Question: I want to create a textbox with placeholder text, that doesn't turn blue on mouse over/focus.

Through experimentation and scouring the internet I've found that the following code is the simplest solutions to the individual problems.
'''
<Style x:Key="PlaceHolderTextBox" TargetType="{x:Type TextBox}" BasedOn="{StaticResource {x:Type TextBox}}">
<Setter Property="FocusVisualStyle" Value="{x:Null}"/>
<Setter Property="Template">
<Setter.Value>
<ControlTemplate TargetType="{x:Type TextBox}">
<Grid>
<TextBox Text="{Binding Path=Text,
RelativeSource={RelativeSource TemplatedParent},
Mode=TwoWay,
UpdateSourceTrigger=PropertyChanged}"
x:Name="textSource"
Background="Transparent"
Panel.ZIndex="2" />
<TextBox Text="{TemplateBinding Tag}" Background="{TemplateBinding Background}" Panel.ZIndex="1">
<TextBox.Style>
<Style TargetType="{x:Type TextBox}">
<Setter Property="Foreground" Value="Transparent"/>
<Style.Triggers>
<DataTrigger Binding="{Binding Path=Text, Source={x:Reference textSource}}" Value="">
<Setter Property="Foreground" Value="Gray"/>
</DataTrigger>
</Style.Triggers>
</Style>
</TextBox.Style>
</TextBox>
</Grid>
</ControlTemplate>
</Setter.Value>
</Setter>
</Style>
'''
'''
<Style x:Key="CustomBorderTextBox" TargetType="{x:Type TextBox}" BasedOn="{StaticResource {x:Type TextBox}}">
<Setter Property="Template">
<Setter.Value>
<ControlTemplate TargetType="{x:Type TextBox}">
<Border x:Name="border" BorderBrush="{TemplateBinding BorderBrush}" BorderThickness="{TemplateBinding BorderThickness}" Background="{TemplateBinding Background}" SnapsToDevicePixels="True">
<ScrollViewer x:Name="PART_ContentHost" Focusable="false" HorizontalScrollBarVisibility="Hidden" VerticalScrollBarVisibility="Hidden"/>
</Border>
<ControlTemplate.Triggers>
<Trigger Property="IsEnabled" Value="false">
<Setter Property="Opacity" TargetName="border" Value="0.56"/>
</Trigger>
<Trigger Property="IsMouseOver" Value="true">
<Setter Property="BorderBrush" TargetName="border" Value="#000000"/>
</Trigger>
<Trigger Property="IsFocused" Value="true">
<Setter Property="BorderBrush" TargetName="border" Value="Yellow"/>
</Trigger>
</ControlTemplate.Triggers>
</ControlTemplate>
</Setter.Value>
</Setter>
</Style>
'''
However, you can't just combine them. Putting both the grid and border in one ControlTemplate doesn't work, so how would you create a style that replaces the border and displays placeholder text (preferably without code-behind)?
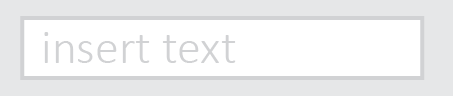
Answer: combine them by adding a panel ('Grid') which can have more than one child.
I took "CustomBorderTextBox" as base and added placehold TextBlock which becomes visible when text is empty. Placeholder text is stored TextBox.Tag
'''
<Style x:Key="CustomTextBox" TargetType="{x:Type TextBox}" BasedOn="{StaticResource {x:Type TextBox}}">
<Setter Property="Template">
<Setter.Value>
<ControlTemplate TargetType="{x:Type TextBox}">
<Border x:Name="border" BorderBrush="{TemplateBinding BorderBrush}" BorderThickness="{TemplateBinding BorderThickness}" Background="{TemplateBinding Background}" SnapsToDevicePixels="True">
<Grid>
<ScrollViewer x:Name="PART_ContentHost" Focusable="false" HorizontalScrollBarVisibility="Hidden" VerticalScrollBarVisibility="Hidden"/>
<TextBlock Text="{TemplateBinding Tag}" IsHitTestVisible="False">
<TextBlock.Style>
<Style TargetType="TextBlock">
<Setter Property="Visibility" Value="Hidden"/>
<Style.Triggers>
<DataTrigger Binding="{Binding Path=Text, RelativeSource={RelativeSource AncestorType=TextBox}}"
Value="">
<Setter Property="Visibility" Value="Visible"/>
</DataTrigger>
</Style.Triggers>
</Style>
</TextBlock.Style>
</TextBlock>
</Grid>
</Border>
<ControlTemplate.Triggers>
<Trigger Property="IsEnabled" Value="false">
<Setter Property="Opacity" TargetName="border" Value="0.56"/>
</Trigger>
<Trigger Property="IsMouseOver" Value="true">
<Setter Property="BorderBrush" TargetName="border" Value="#000000"/>
</Trigger>
<Trigger Property="IsFocused" Value="true">
<Setter Property="BorderBrush" TargetName="border" Value="Yellow"/>
</Trigger>
</ControlTemplate.Triggers>
</ControlTemplate>
</Setter.Value>
</Setter>
</Style>
'''